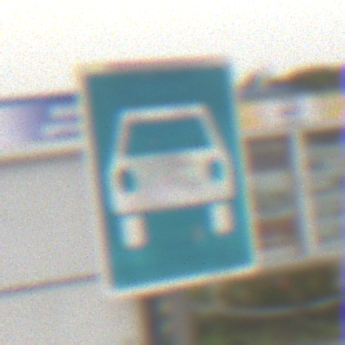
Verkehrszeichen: Kraftfahrstrasse
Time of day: MorningAfternoon
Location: Outdoor (Suburban)
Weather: Overcast
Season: NotSpecified
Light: Natural